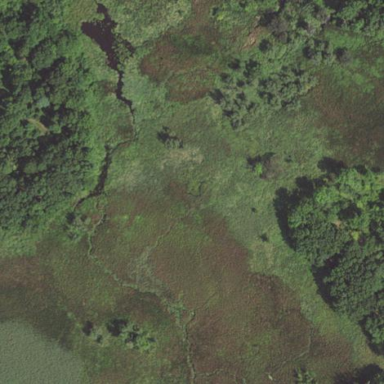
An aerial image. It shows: Wetland area characterized by wet meadow.